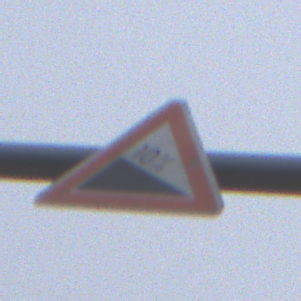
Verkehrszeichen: Gefaelle10
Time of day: MorningAfternoon
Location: Outdoor (RoadRail)
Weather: Overcast
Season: NotSpecified
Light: Natural